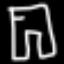
Label: pants